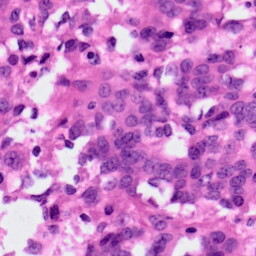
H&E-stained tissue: Ovarian